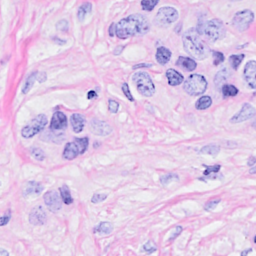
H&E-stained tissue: Breast